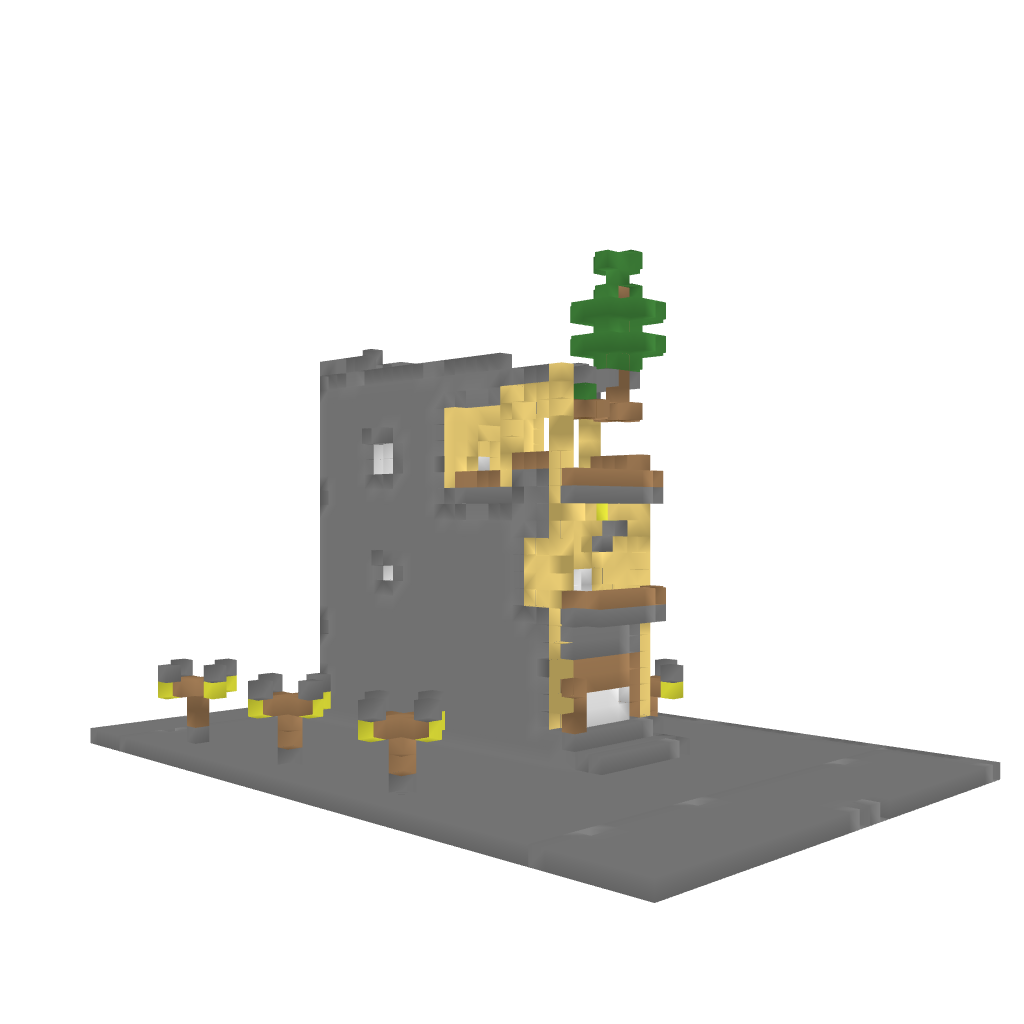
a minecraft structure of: Vietnamese (TPHCM) House bad low quality